Brain MRI, t2w sequence, axial 2D slice.
Patient: age 33, sex F, weight 78 kg, height 1.78 m
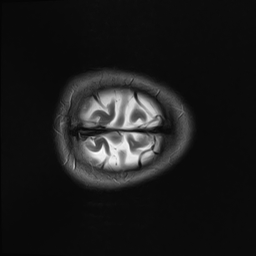